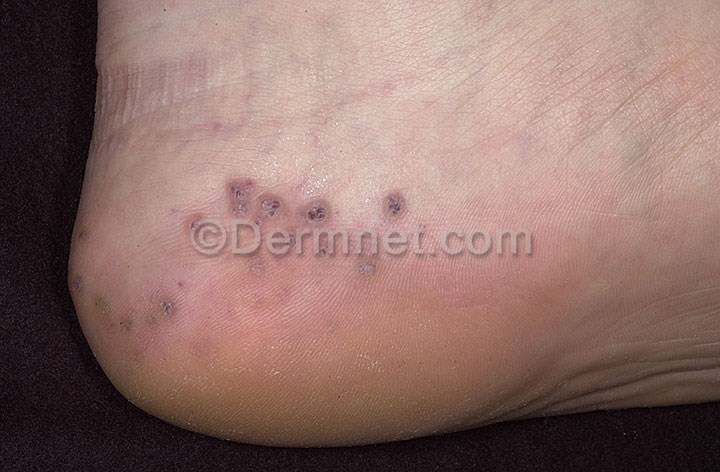
Disease: Vascular Tumors